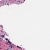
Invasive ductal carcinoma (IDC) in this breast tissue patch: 0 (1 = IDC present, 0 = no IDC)